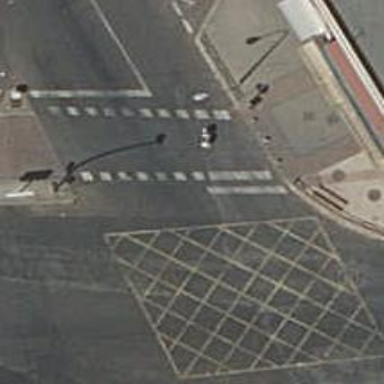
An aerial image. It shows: Road with traffic signals at crossing.